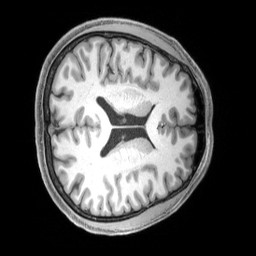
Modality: T1w
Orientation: axial
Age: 31
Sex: male
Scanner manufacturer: siemens
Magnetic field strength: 3 T
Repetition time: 2.4 s
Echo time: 0.00219 s